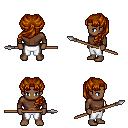
a pixel art fantasy rpg character, male body template, human, dark skin, brown long-sleeve shirt, white pants, brunette princess hairstyle, spear, four views (front, back, left, right), 2x2 character sprite sheet, small pixel art, hard edges, no anti-aliasing